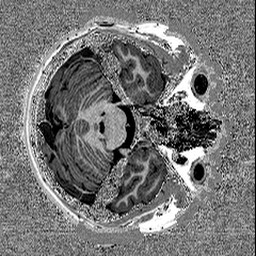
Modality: UNIT1
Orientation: axial
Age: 23
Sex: female
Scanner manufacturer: siemens
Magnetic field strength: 3 T
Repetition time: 5 s
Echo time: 0.00298 s